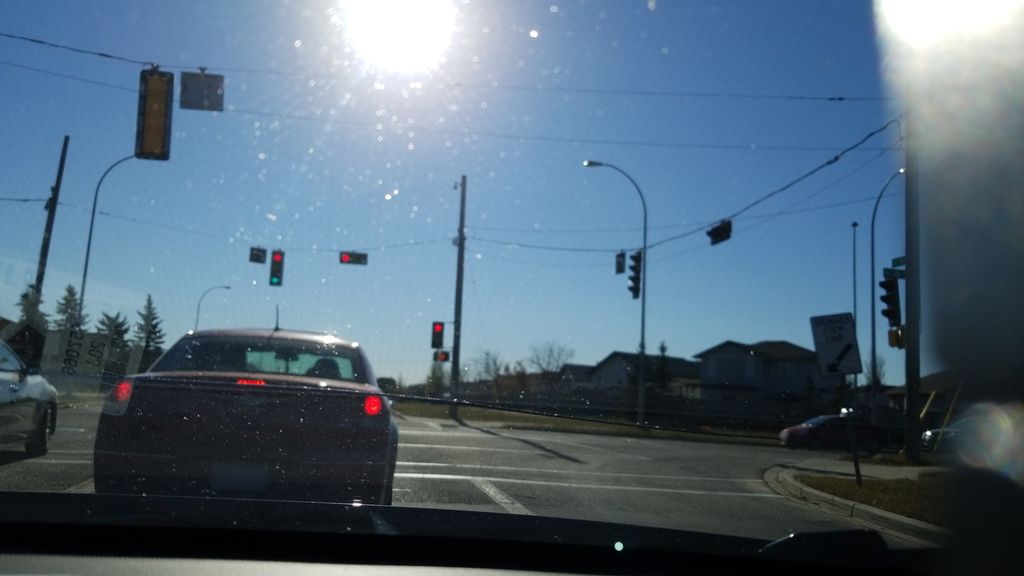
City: edmonton